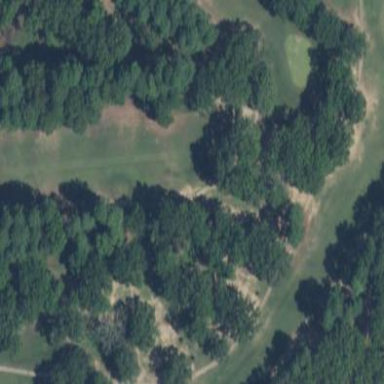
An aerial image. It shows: Golf fairway in the image.